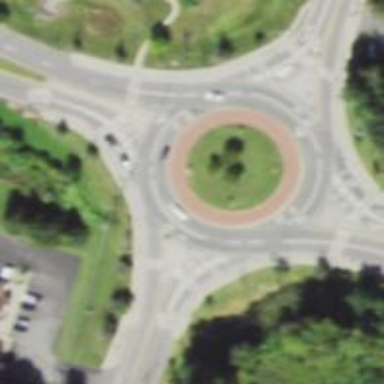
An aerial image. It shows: Roundabout junction on primary highway. The road is expressway.